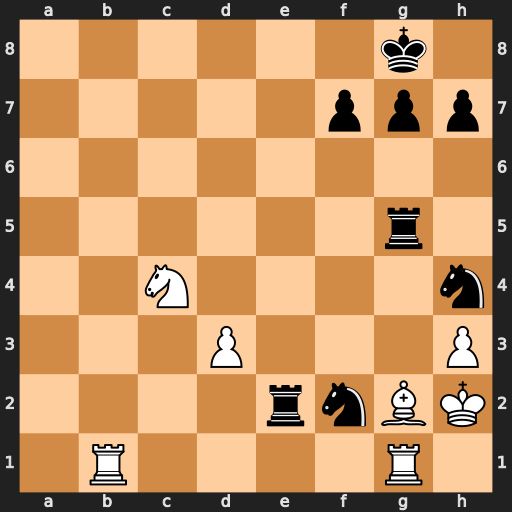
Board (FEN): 6k1/5ppp/8/6r1/2N4n/3P3P/4rnBK/1R4R1
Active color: w
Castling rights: -
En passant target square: -
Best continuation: Rb8+ Re8 Rxe8#